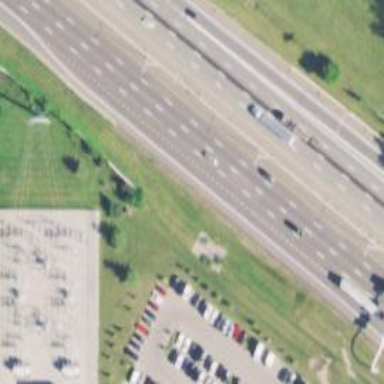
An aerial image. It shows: Motorway junction.